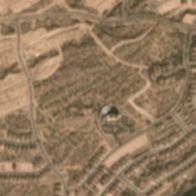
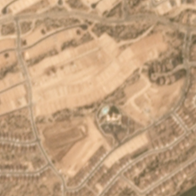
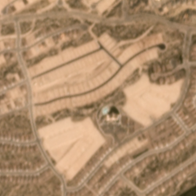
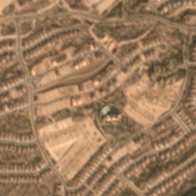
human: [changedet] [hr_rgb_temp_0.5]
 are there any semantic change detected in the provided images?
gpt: the forest is replaced by newly built roads and detached houses .

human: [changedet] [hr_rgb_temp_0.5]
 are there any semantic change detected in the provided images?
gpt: some houses and roads replace the vegetation .

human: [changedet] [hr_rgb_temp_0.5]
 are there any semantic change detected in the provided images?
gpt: many buildings and a crossroad replace the vegetation .

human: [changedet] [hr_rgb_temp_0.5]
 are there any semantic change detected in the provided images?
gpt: Many buildings and roads replace the trees .

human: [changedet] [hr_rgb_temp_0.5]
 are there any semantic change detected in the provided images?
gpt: .several intersecting roads and many houses are built to replace the original trees .